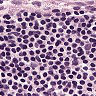
Metastatic tissue present: no